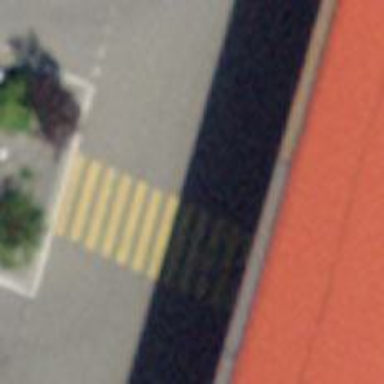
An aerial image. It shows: Uncontrolled zebra crossing.